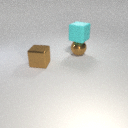
large brown metal sphere below large cyan rubber cube